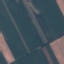
Label: AnnualCrop